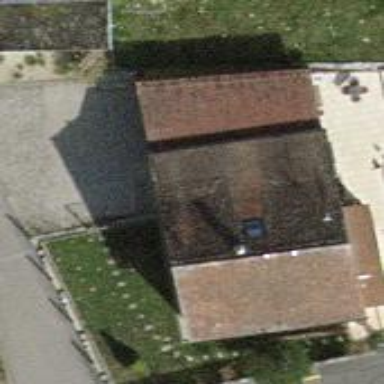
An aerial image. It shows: Detached building.